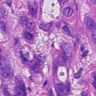
Metastatic tissue present: yes